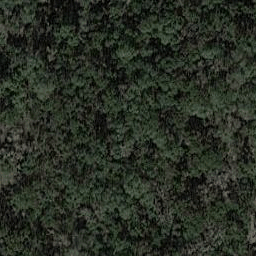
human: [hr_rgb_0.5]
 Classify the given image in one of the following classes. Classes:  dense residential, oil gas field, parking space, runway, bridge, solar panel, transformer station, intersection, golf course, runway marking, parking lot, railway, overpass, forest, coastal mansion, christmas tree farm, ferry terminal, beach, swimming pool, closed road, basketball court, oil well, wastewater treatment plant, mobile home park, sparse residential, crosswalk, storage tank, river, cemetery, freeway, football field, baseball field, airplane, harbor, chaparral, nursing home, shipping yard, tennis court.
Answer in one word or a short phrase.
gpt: forest